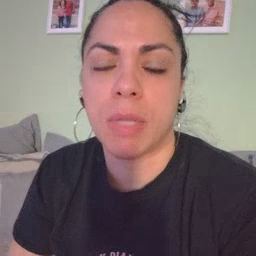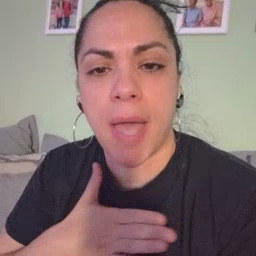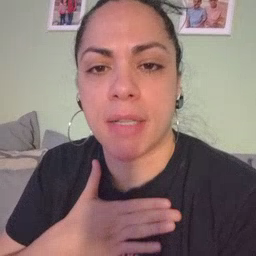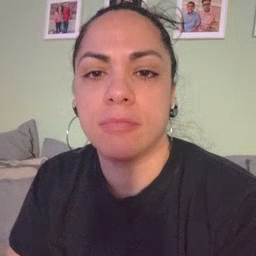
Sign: minemy